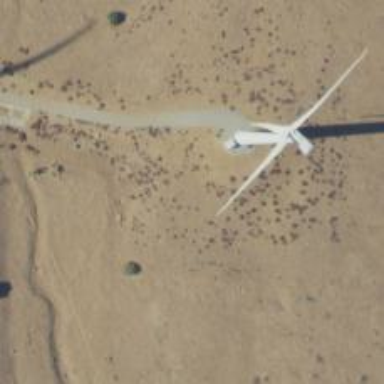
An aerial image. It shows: Wind generator with horizontal axis. The generator is wind turbine.